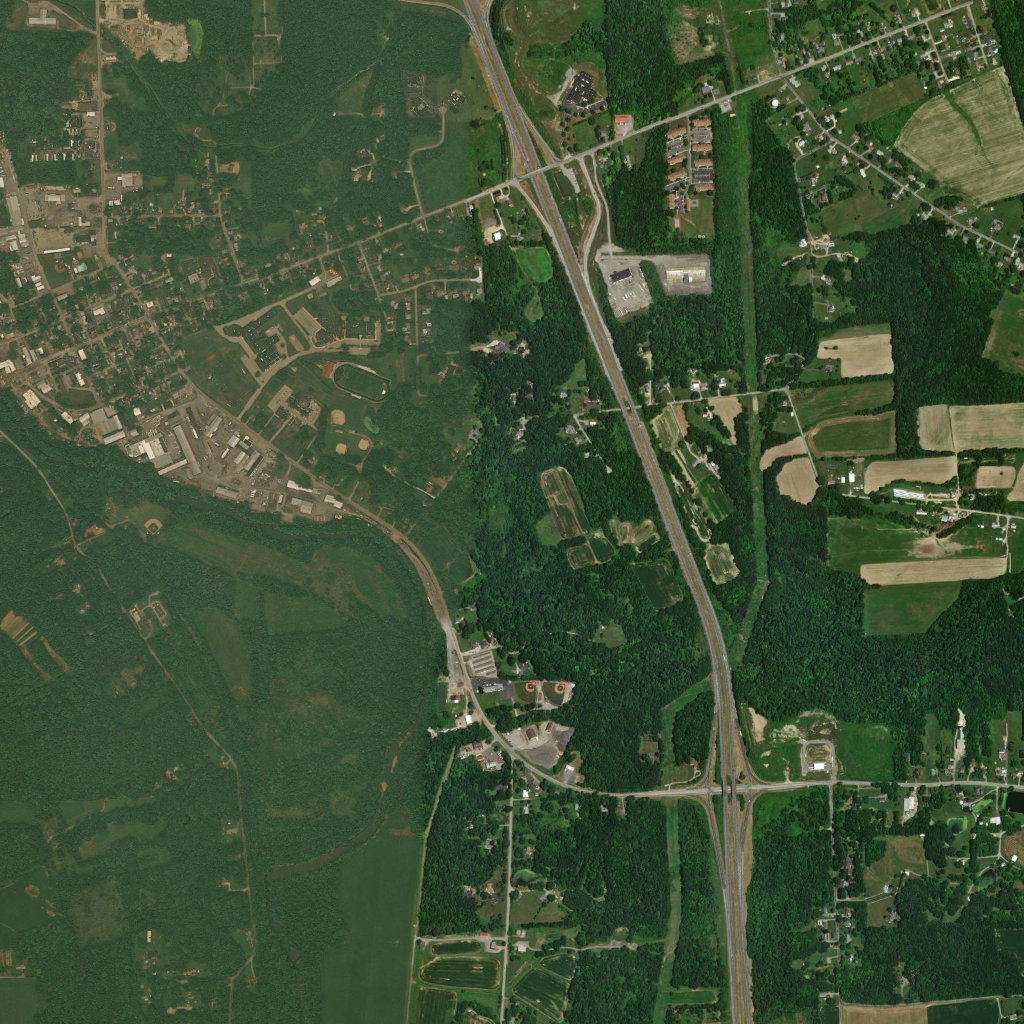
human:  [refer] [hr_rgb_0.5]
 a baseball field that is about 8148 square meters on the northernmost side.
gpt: <box>[[32, 38, 35, 41, 0]]</box>